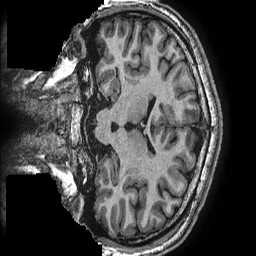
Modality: T1w
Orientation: coronal
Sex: male
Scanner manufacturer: ge
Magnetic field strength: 3 T
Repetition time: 0.0077 s
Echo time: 0.003436 s